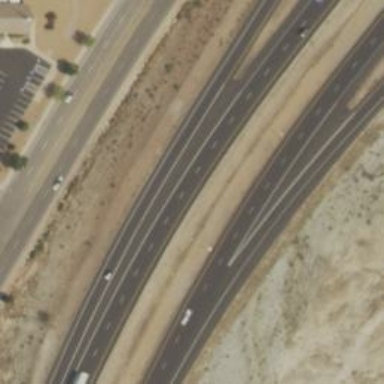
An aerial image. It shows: Asphalt motorway.